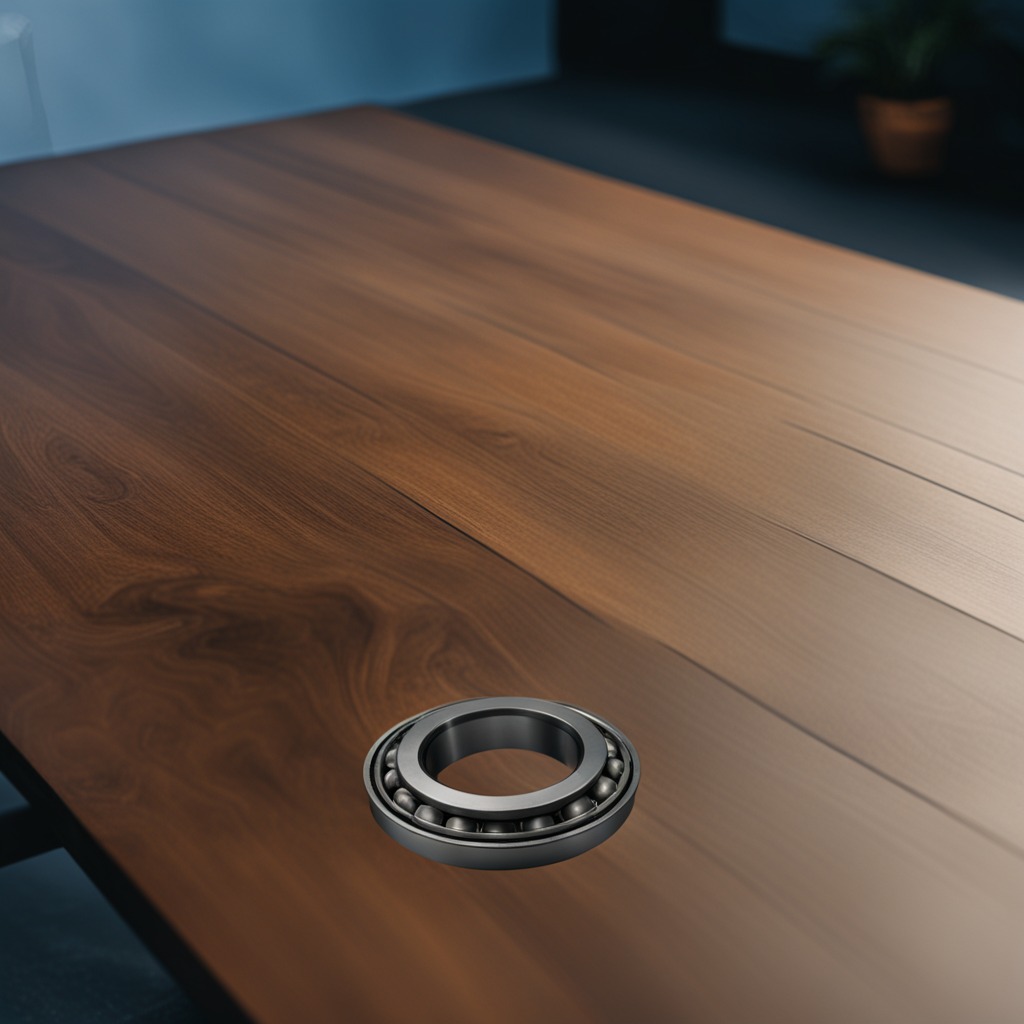
A metal ball bearing lies on a old table with faint burn marks in a small garage at twilight.